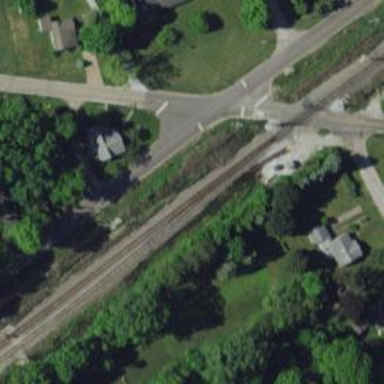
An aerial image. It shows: Railway siding with rails.